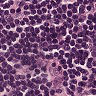
Metastatic tissue present: no